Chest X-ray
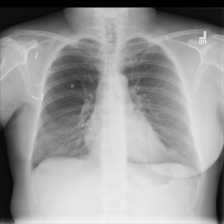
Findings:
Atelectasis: negative
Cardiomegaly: negative
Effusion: negative
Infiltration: negative
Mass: negative
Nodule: negative
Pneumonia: negative
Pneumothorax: negative
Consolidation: negative
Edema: negative
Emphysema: negative
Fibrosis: negative
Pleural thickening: negative
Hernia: negative